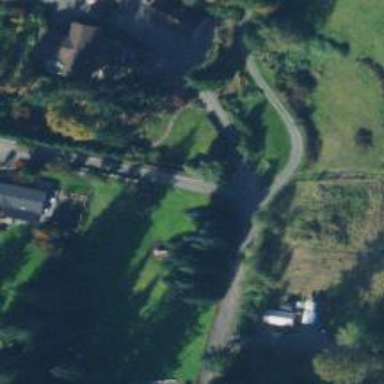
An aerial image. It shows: Driveway.